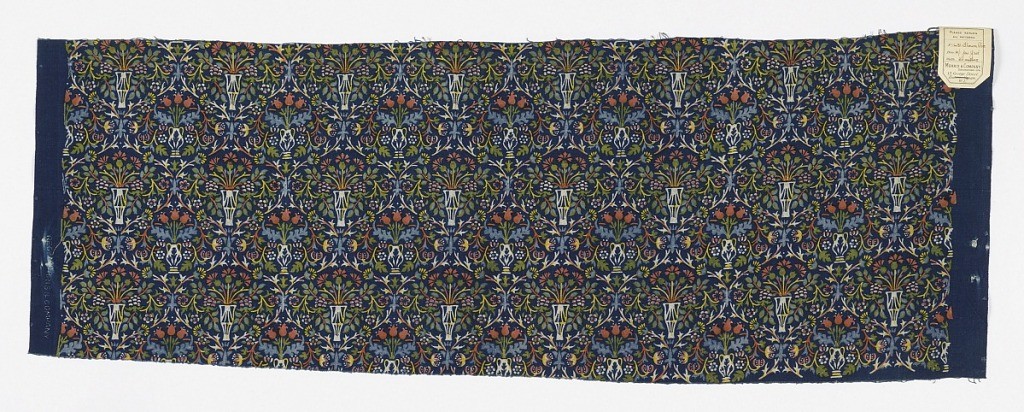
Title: Flower Pot
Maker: Morris & Co., London, England
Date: designed 1883
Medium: cotton Technique: printed over resist on plain weave
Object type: Textile
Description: Small-scale symmetrical design of vases and flowers in continuous ogival framework, in pink, white, yellow, green and blue on a dark blue ground.